Field crop: maize
Growth stage: 2
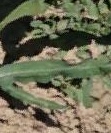
Species: maize